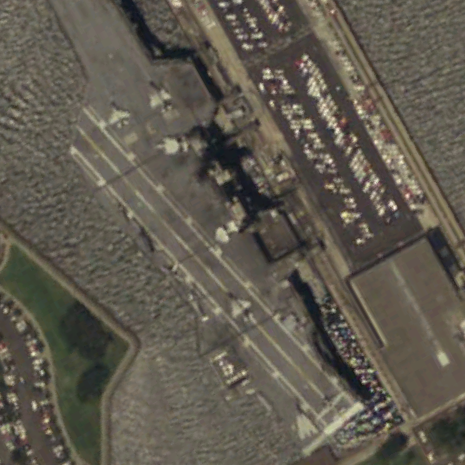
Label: aircraft_carrier